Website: lowes
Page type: billing-address
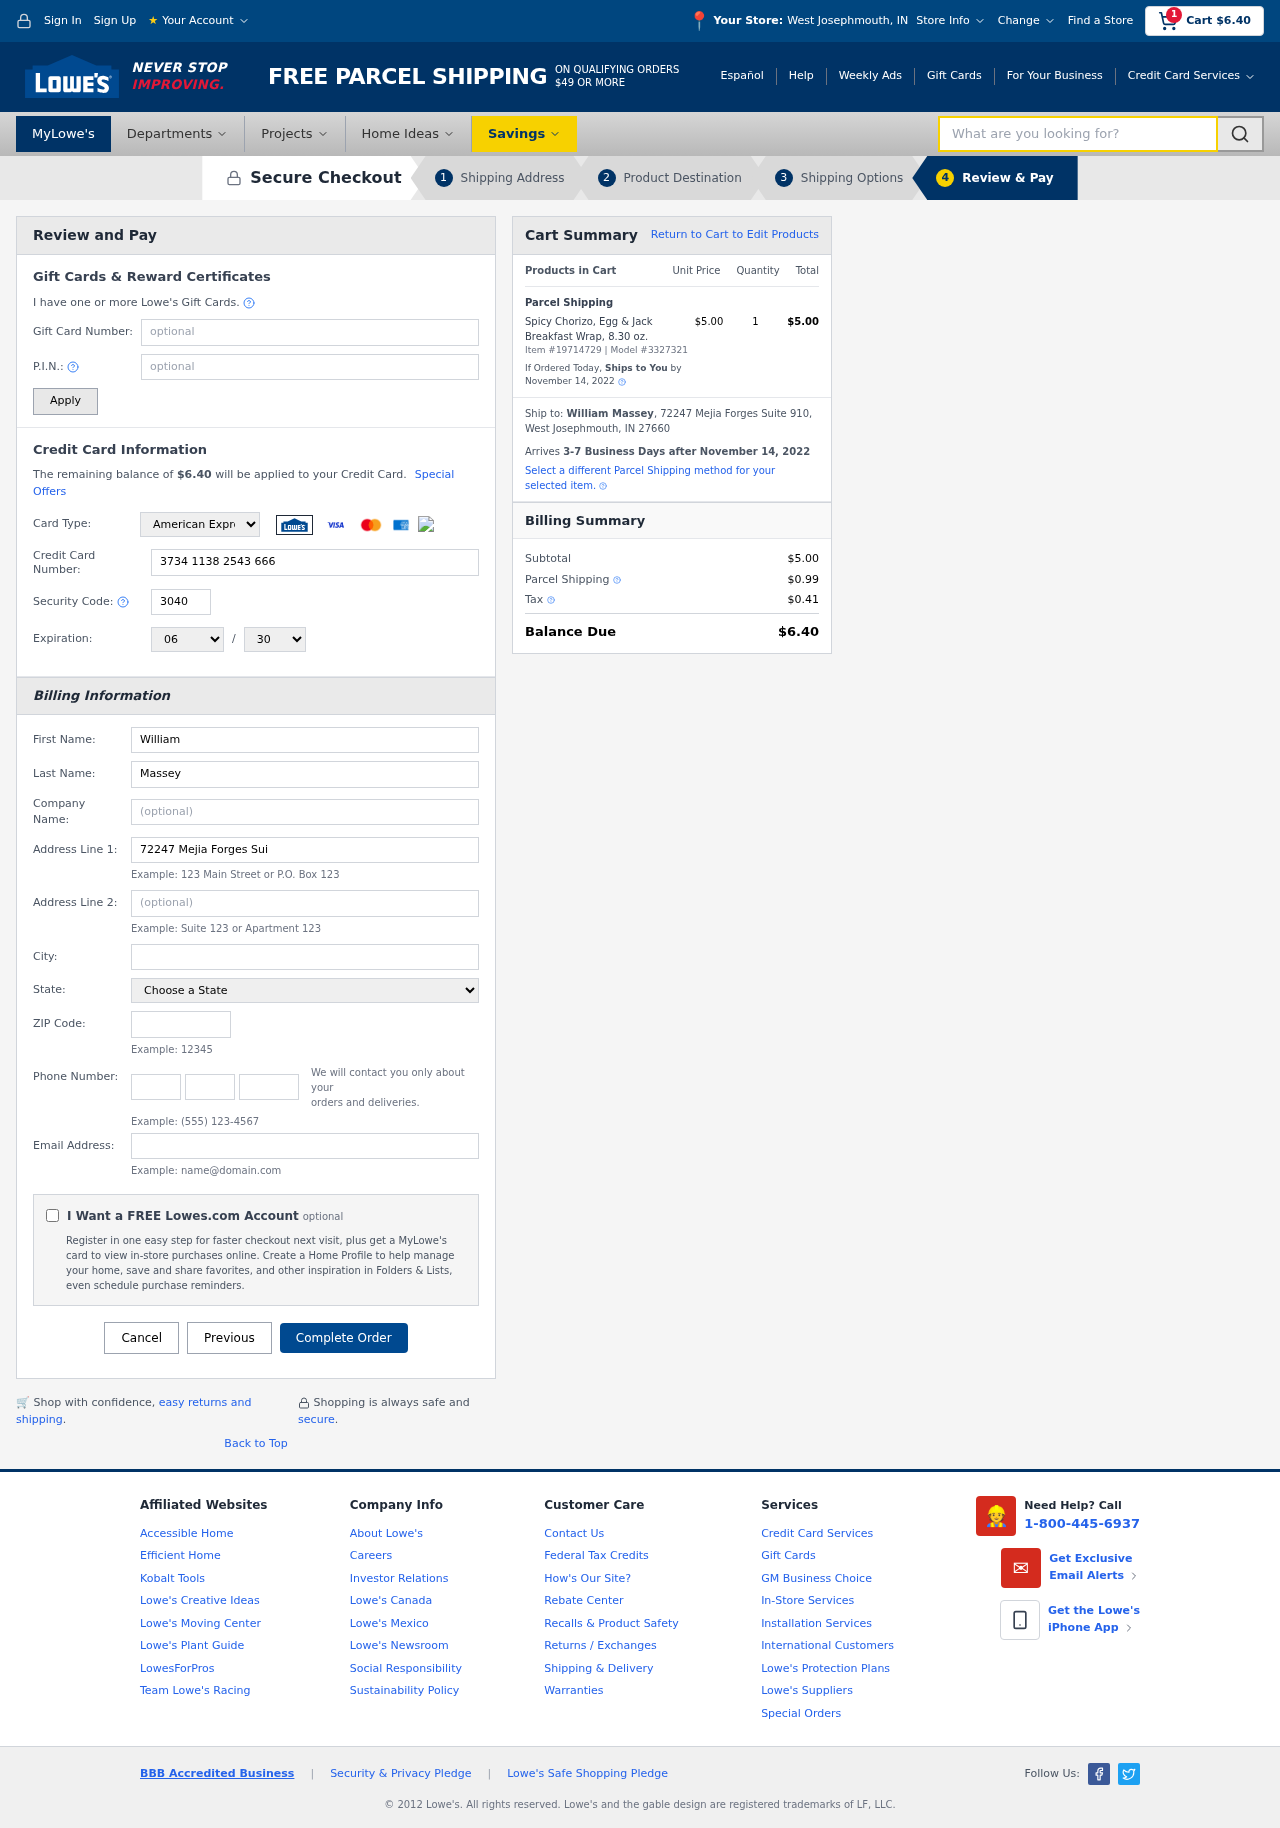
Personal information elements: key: PII_CARD_CVV
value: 3040
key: PII_CARD_EXPIRY_MONTH
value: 06
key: PII_CARD_EXPIRY_YEAR
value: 30
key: PII_CARD_NUMBER
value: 3734 1138 2543 666
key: PII_CARD_TYPE
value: American Express
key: PII_CITY
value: West Josephmouth
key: PII_CITY_STATE
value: West Josephmouth, IN
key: PII_EMAIL
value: william_massey@yahoo.com
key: PII_FIRSTNAME
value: William
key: PII_FULLNAME
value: William Massey
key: PII_LASTNAME
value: Massey
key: PII_PHONE_AREA
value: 753
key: PII_PHONE_PREFIX
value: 309
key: PII_PHONE_SUFFIX
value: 6545
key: PII_POSTCODE
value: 27660
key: PII_STATE
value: Indiana
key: PII_STREET
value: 72247 Mejia Forges Suite 910
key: PII_STREET2
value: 187 Thomas Gardens
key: PII_CITY_STATE_ZIP
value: West Josephmouth, IN 27660
Product elements: key: PRODUCT1_NAME
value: Spicy Chorizo, Egg & Jack Breakfast Wrap, 8.30 oz.
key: PRODUCT1_PRICE
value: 5
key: PRODUCT1_QUANTITY
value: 1
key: PRODUCT_ITEM_NUMBER
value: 19714729
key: PRODUCT_MODEL_NUMBER
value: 3327321
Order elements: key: ORDER_SUBTOTAL
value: $6.40
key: ORDER_TOTAL
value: $6.40
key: ORDER_SHIPPING_DATE
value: November 14, 2022
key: ORDER_SUBTOTAL
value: $5.00
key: ORDER_DELIVERY_DATE
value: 3-7 Business Days after November 14, 2022
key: ORDER_SHIPPING_DATE2
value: November 14, 2022
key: ORDER_SUBTOTAL2
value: $5.00
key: ORDER_SHIPPING_COST
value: $0.99
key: ORDER_TAX
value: $0.41
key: ORDER_TOTAL2
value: $6.40
Search elements: key: HEADER_SEARCH
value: What are you looking for?